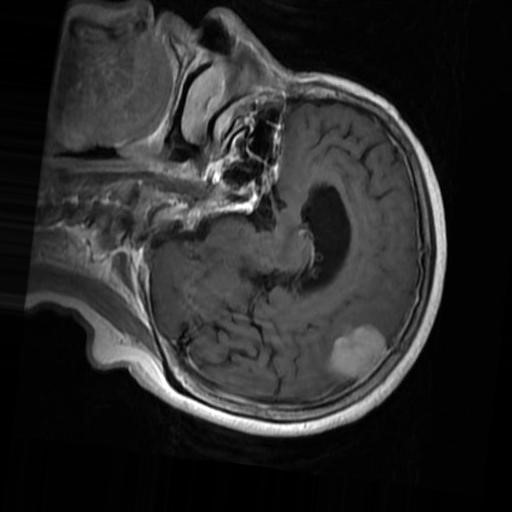
Label: brain_menin